Question: I'm using NVD3's <URL>, for example:
'''
2013-08-02 1.386317
2013-08-05 1.391471
2013-08-06 1.389597
2013-08-07 1.393294
2013-08-08 1.386240
2013-08-09 1.382552
2013-08-12 1.383685
2013-08-13 1.399916
2013-08-14 1.404787
2013-08-15 1.409127
2013-08-16 1.419608
2013-08-19 1.429470
2013-08-20 1.423128
2013-08-21 1.438342
2013-08-22 1.440490
2013-08-23 1.421211
'''
So, if '2013-08-02' is the first point on the chart, the y-value is '0'. Every point after has its y-value based on this calc:
'''
quote of day / quote of first day - 1
'''
For example, the y-value of '2013-08-23' is '0.<PHONE>'.
The problem is: our chart isn't plotting the right values - the correct value at the end should be 12%, but chart shows 7%.

I'm almost sure I'm not using the CumulativeLineChart the right way, but how can I fix it? I'm planning to switch to the simple line chart, but I don't want to lose some features of the current chart. Is there any way to setup a custom function to be used by NVD3?
To contextualize, <URL> is our actual set of data. The first and last quotes of the chart are:
'''
20120830 | 1.232551500
20130730 | 1.383957600
'''
As I said before, the y-value of the last point should be '<PHONE>', or 12.28%.
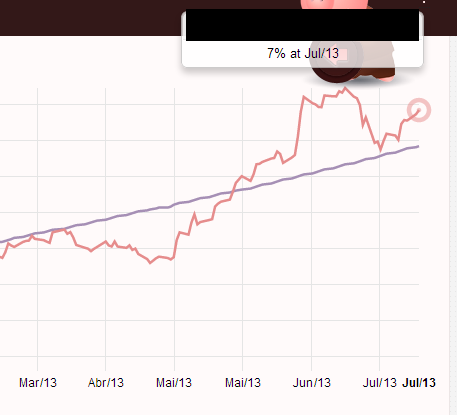
Answer: unfortunately, the documentation for NVD3 is terrible and I've found that
it is
often best to have a look at the source code instead. For the cumulative
line
chart, the normalization is done at the very end of the file, in the
function
'indexify'. The relevant code is
'''
line.values = line.values.map(function(point, pointIndex) {
point.display = {'y': (lines.y()(point, pointIndex) - v) / (1 + v) };
return point;
})
'''
where 'v' is the first value of the line. This is obviously different from
the
formula you're using to calculate your percentages. So you would have to
give it
values that would result in the correct numbers given the formula in the
source.
Alternatively, you could of course modify the NVD3 source to use the
formula you
need.